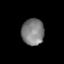
Tissue: lung
Cell type: Others
Senescence score: 0.2087
Nuclear area (px): 580
Mean DAPI intensity: 127.619